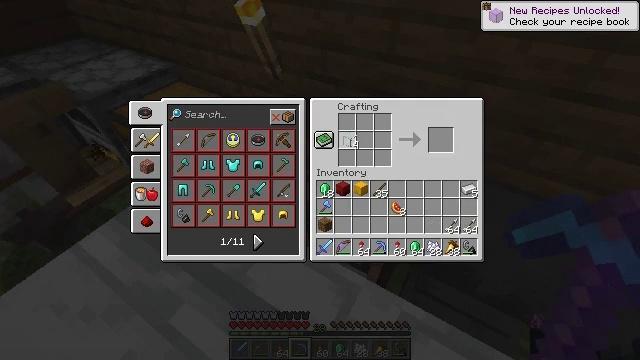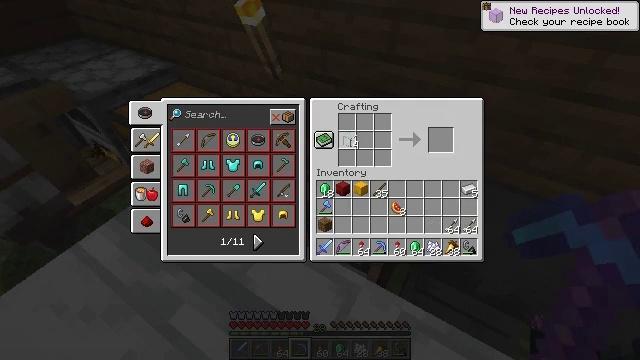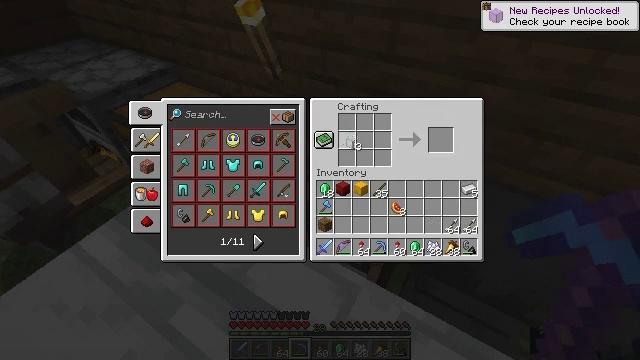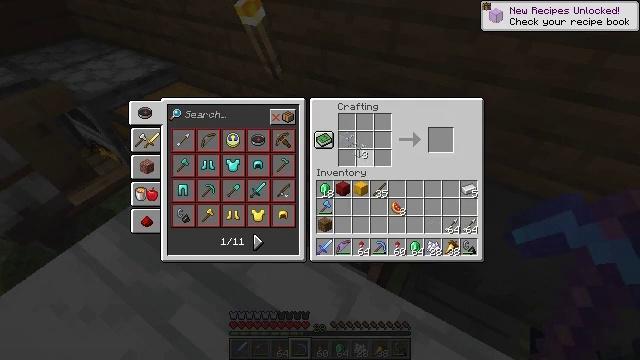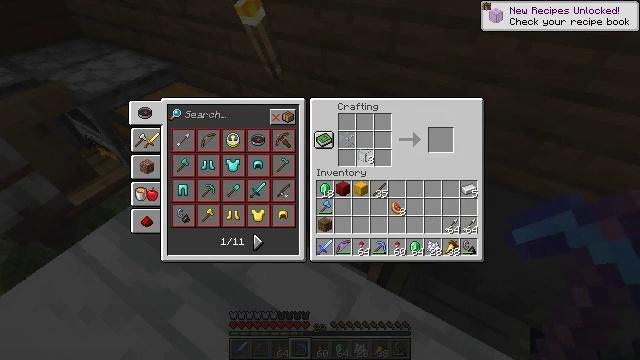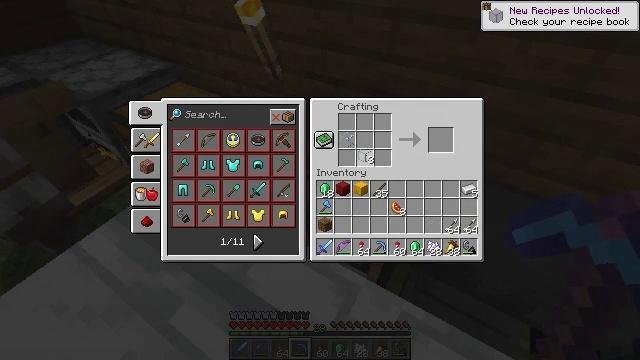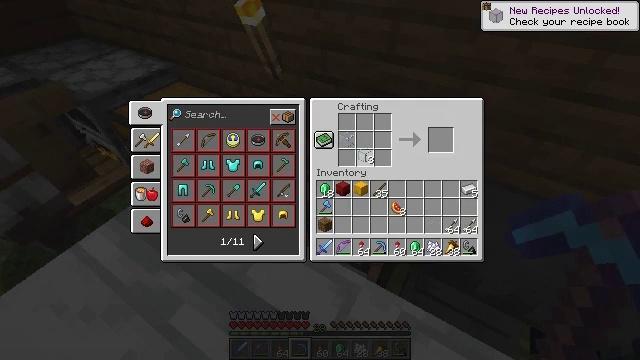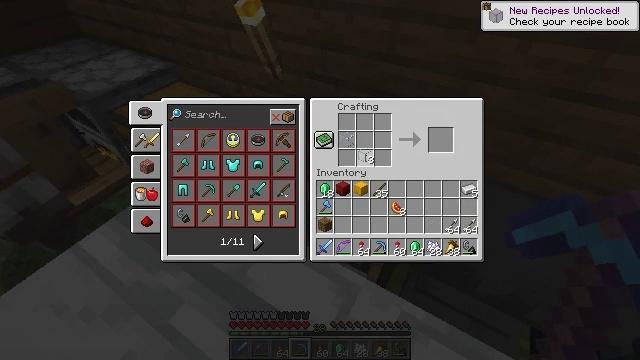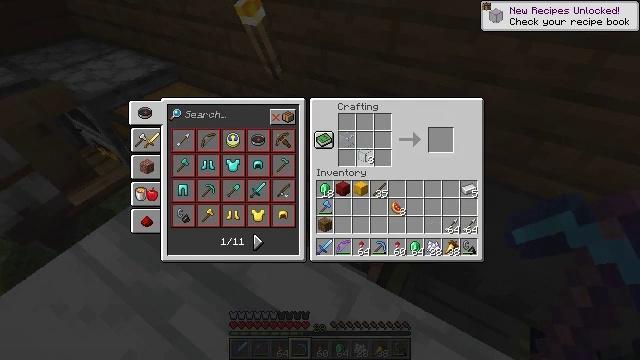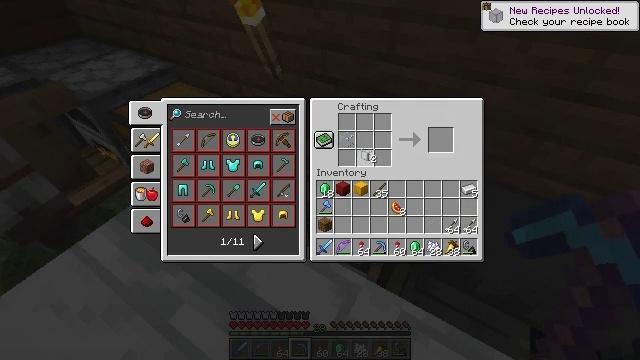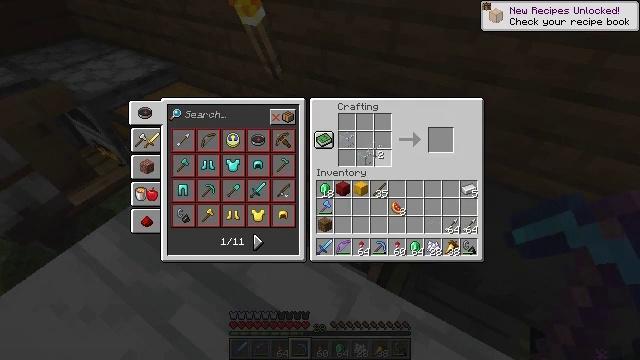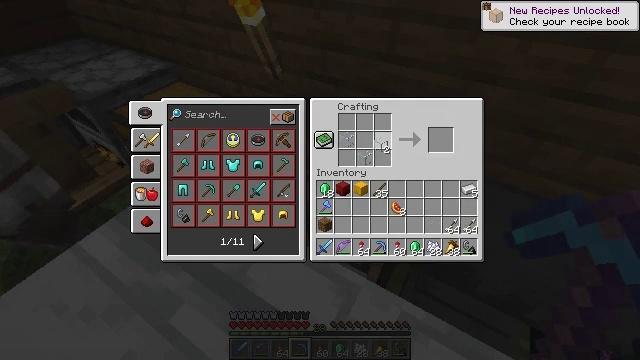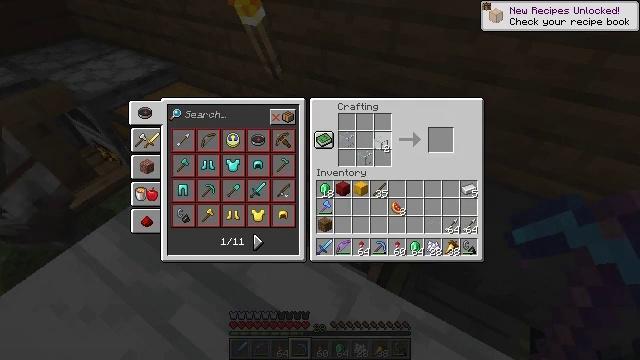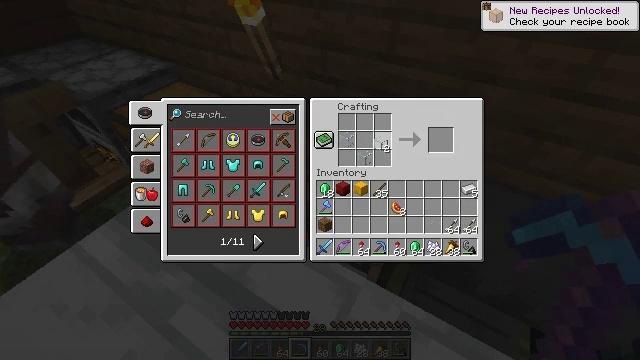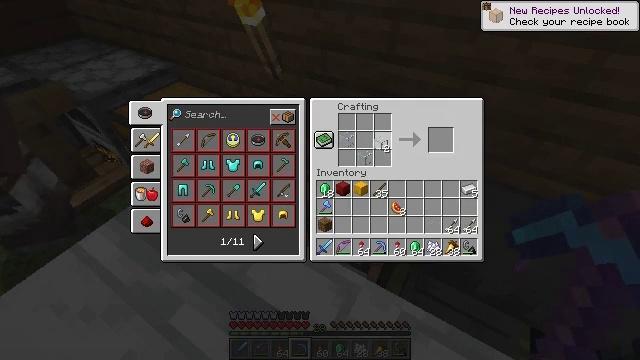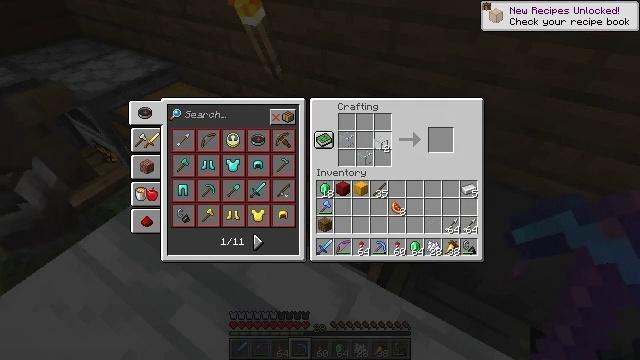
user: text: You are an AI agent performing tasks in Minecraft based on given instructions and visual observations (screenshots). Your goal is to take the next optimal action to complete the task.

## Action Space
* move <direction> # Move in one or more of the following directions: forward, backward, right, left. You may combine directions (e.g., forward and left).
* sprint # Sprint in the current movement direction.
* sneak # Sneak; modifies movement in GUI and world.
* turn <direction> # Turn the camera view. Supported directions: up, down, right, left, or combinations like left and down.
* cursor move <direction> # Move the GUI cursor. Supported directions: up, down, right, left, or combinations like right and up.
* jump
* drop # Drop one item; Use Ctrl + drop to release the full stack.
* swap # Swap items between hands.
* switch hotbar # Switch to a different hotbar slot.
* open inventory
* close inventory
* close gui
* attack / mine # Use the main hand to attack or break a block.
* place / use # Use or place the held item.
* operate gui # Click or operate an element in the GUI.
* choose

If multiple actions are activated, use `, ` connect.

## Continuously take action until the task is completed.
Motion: motion action
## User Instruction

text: Create a glass bottle using three glass blocks.
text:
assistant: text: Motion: choose
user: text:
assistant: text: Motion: no_op
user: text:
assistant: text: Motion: cursor move down
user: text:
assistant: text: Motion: no_op
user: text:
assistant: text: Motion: no_op
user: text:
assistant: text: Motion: choose
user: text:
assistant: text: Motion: choose
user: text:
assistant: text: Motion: choose
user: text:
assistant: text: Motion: no_op
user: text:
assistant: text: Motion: cursor move right
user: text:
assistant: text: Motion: no_op
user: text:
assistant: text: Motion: no_op
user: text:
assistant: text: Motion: choose
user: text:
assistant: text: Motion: choose
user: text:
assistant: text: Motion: choose
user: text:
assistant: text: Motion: no_op
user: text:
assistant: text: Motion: no_op
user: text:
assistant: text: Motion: cursor move down
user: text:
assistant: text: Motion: cursor move right and down
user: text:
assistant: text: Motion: no_op
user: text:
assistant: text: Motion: operate gui
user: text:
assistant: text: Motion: operate gui
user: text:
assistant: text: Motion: operate gui
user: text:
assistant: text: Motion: no_op
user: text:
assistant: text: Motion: no_op
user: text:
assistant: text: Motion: cursor move right
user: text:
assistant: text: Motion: cursor move right and up
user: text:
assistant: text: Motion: cursor move up
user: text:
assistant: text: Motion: no_op
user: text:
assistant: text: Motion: cursor move up